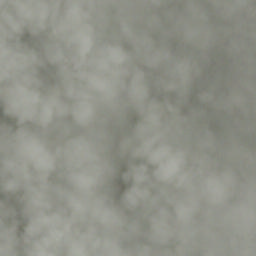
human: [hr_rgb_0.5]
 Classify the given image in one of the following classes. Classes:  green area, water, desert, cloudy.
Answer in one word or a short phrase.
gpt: cloudy